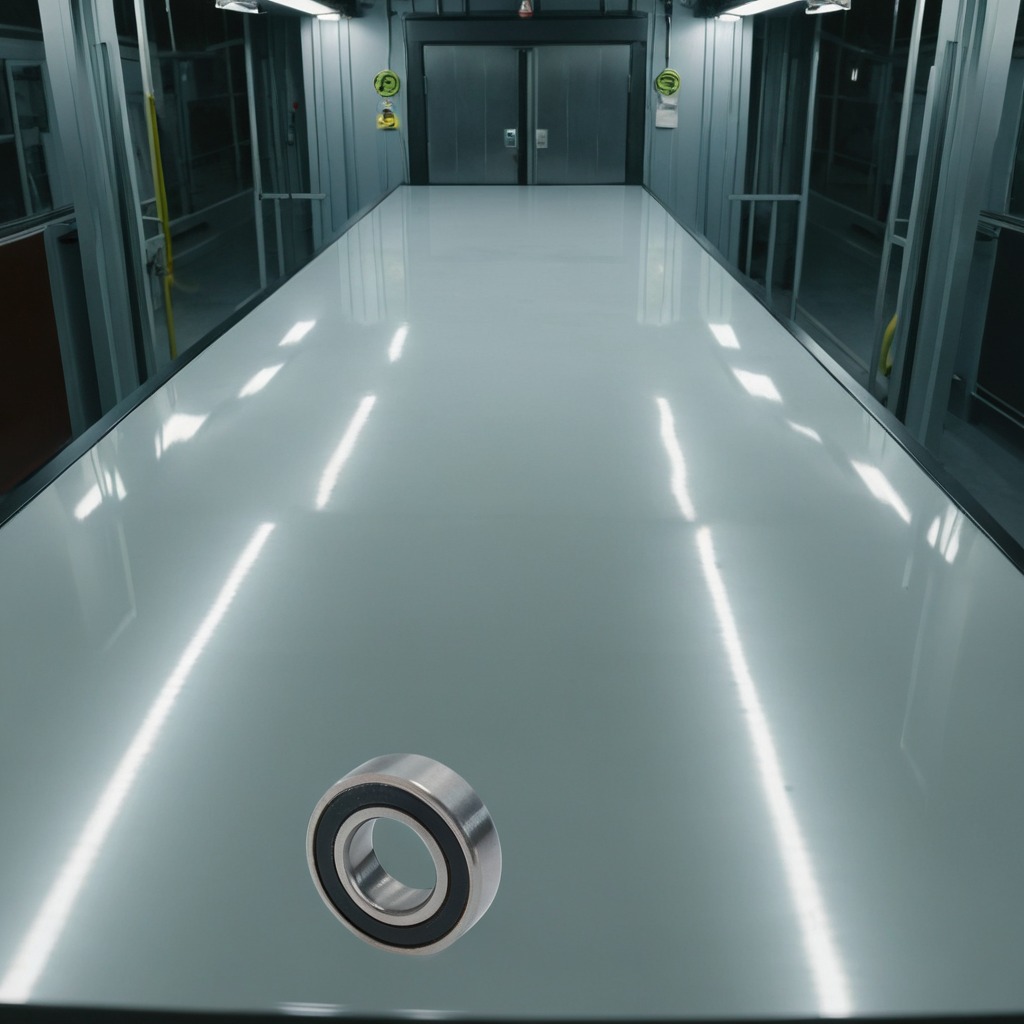
A metal ball bearing is lying on a high-gloss table in a ship maintenance bay industrial lighting.